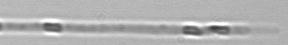
Label: Leptocylindrus